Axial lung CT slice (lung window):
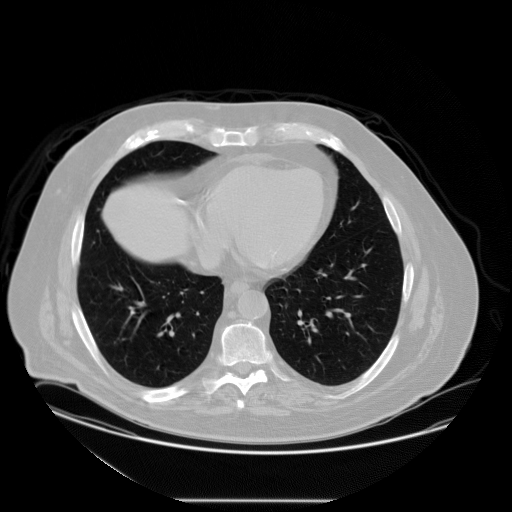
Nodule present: no